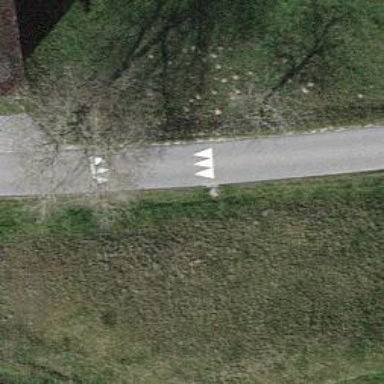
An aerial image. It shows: Bump for traffic calming.